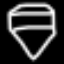
Label: diamond